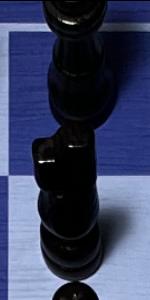
Label: Knight_Black